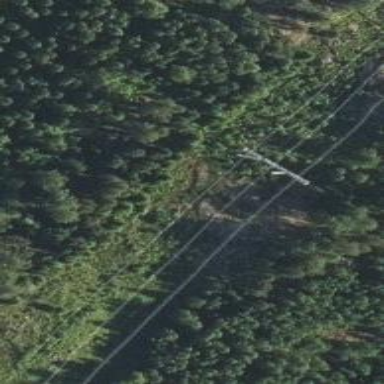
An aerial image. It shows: Power tower.